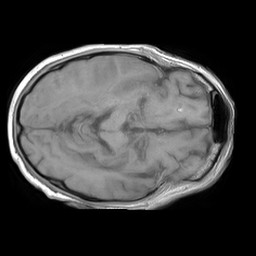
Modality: T1w
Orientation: axial
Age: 81
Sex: male
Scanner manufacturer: philips
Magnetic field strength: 3 T
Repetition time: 0.2906 s
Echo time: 0.002302 s